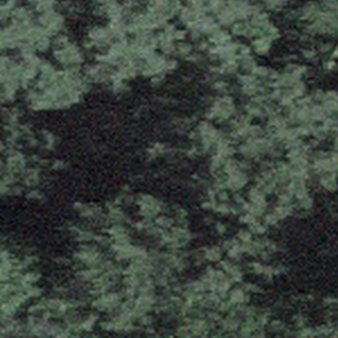
Label: other